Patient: sex M, age 57
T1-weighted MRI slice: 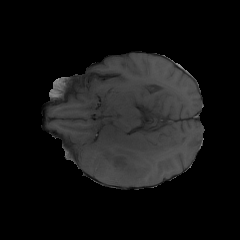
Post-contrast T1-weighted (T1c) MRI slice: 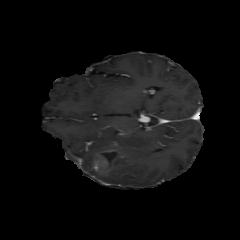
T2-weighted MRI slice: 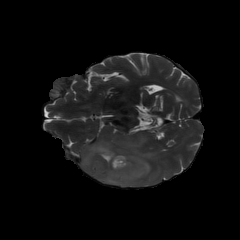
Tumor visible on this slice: yes
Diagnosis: Glioblastoma, IDH-wildtype
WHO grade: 4